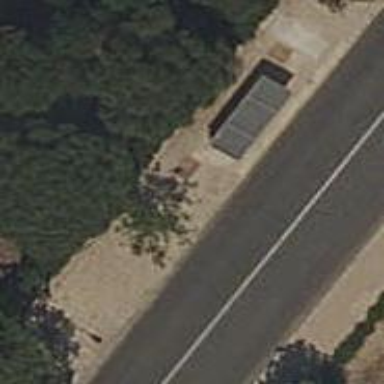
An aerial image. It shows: Bus stop with platform for public transport.